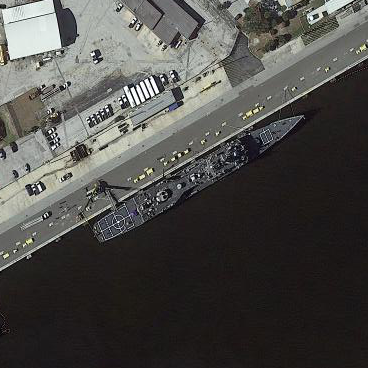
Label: cruiser